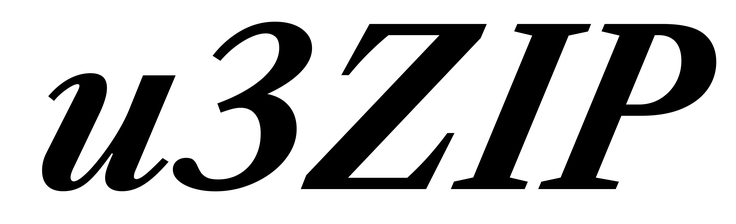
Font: LibreCaslonText-Italic_Bold_Italic